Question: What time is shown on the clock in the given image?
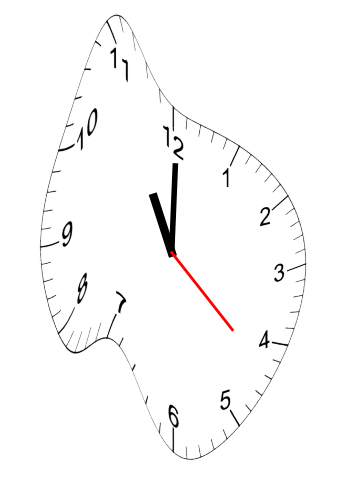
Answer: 11:00:22